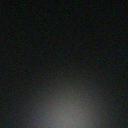
Screen state: off